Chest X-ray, PA view. Patient: 59 years old, sex F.
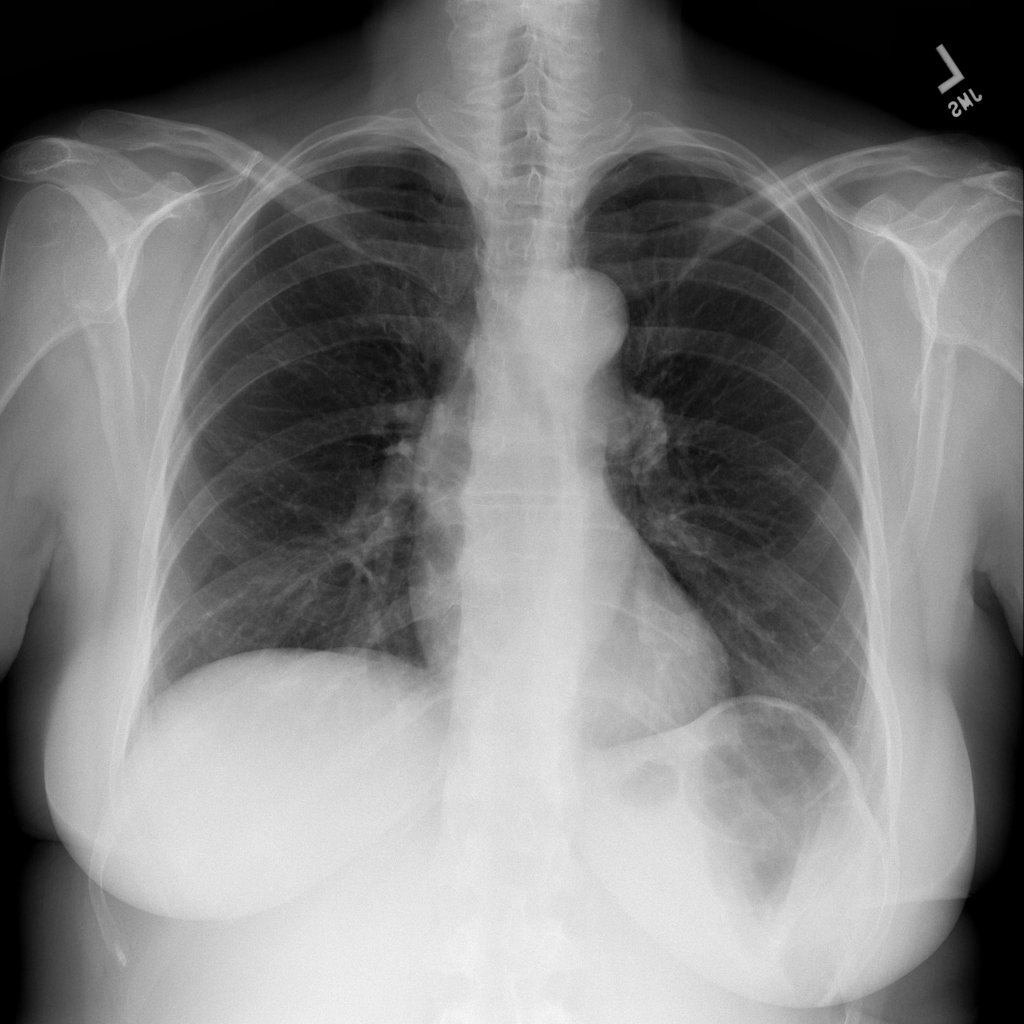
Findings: No Finding